CT reconstruction: vmi40
Segmentation target: lesions
Patient: F, age 64
ISS stage: Stage 2
Metal implant: no
Axial slice:
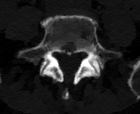
Sagittal slice:
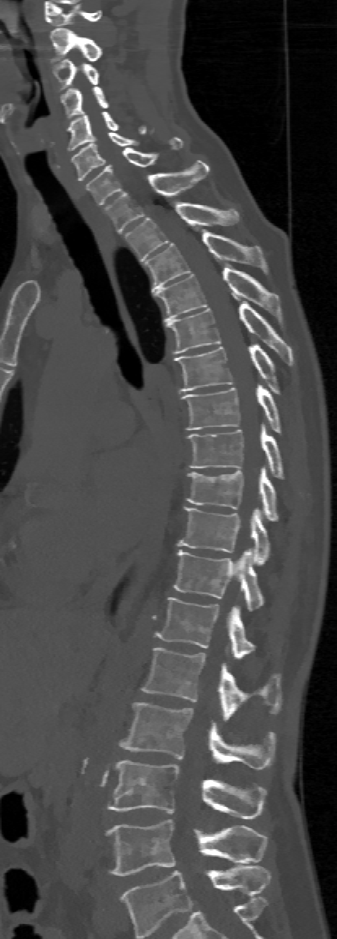